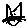
Label: cat